Field crop: maize
Growth stage: 2
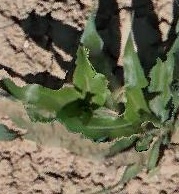
Species: maize